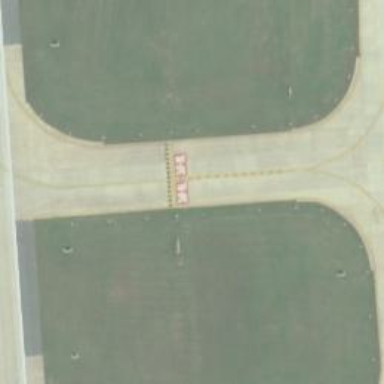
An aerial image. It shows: View of taxiway at the airport.